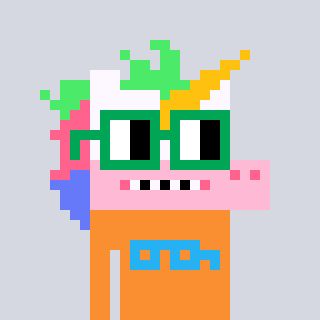
a pixel art character with square green glasses, a unicorn-shaped head and a orange-colored body on a cool background